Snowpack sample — Snodgrass Mountain, Crested Butte, Colorado (2/4/25, 12:06 PM MST)
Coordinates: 38.923, -106.968
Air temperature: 35 °F
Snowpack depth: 80 cm
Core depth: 20 cm
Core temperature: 33.8 °F
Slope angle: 14°, slope face: 78°
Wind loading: low
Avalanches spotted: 0
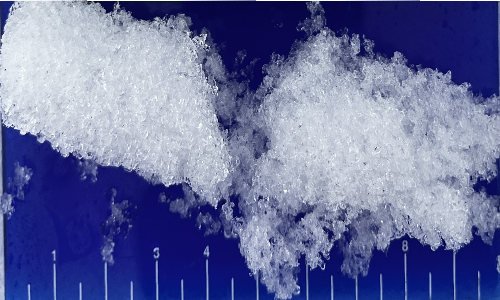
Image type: core
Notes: No avalanches nearby, unusually warm weather for the last month reported by residents, Collected 25 yards from treeline